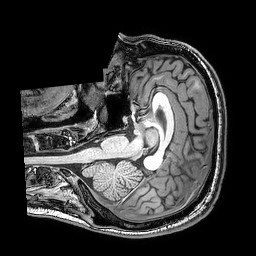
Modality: T1w
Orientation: axial
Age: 29
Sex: male
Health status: healthy